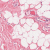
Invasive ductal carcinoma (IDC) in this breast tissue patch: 0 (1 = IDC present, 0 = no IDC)